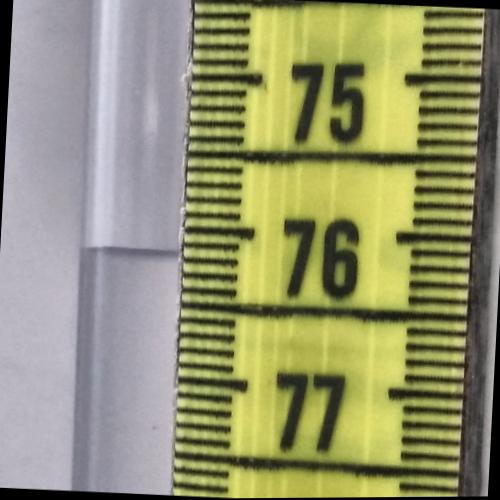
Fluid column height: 76.2 cm